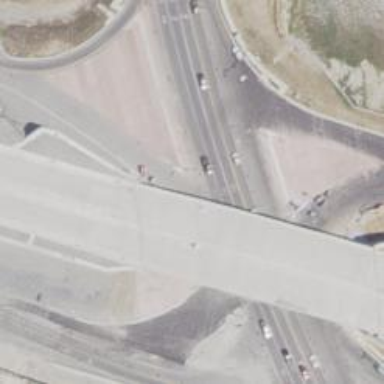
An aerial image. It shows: Beam-structured bridge on motorway.